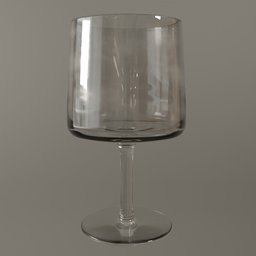
Label: tools